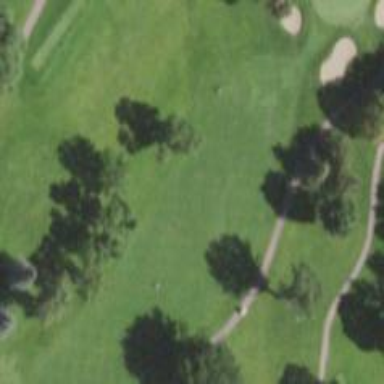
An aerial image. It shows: View of golf hole.